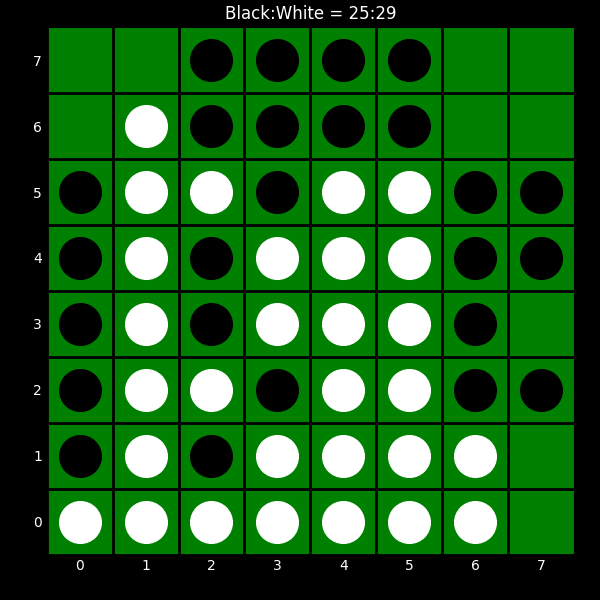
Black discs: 25
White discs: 29